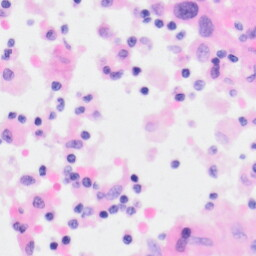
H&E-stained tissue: Kidney